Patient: sex F, age 65
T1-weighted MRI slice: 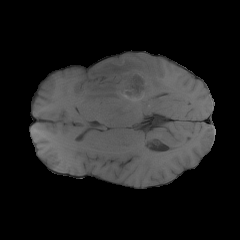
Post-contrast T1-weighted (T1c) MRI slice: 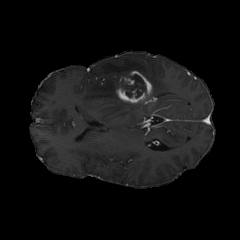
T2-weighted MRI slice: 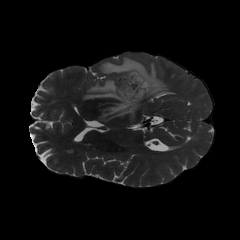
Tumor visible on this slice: yes
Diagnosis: Glioblastoma, IDH-wildtype
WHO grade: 4